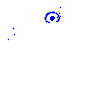
Particle: electron